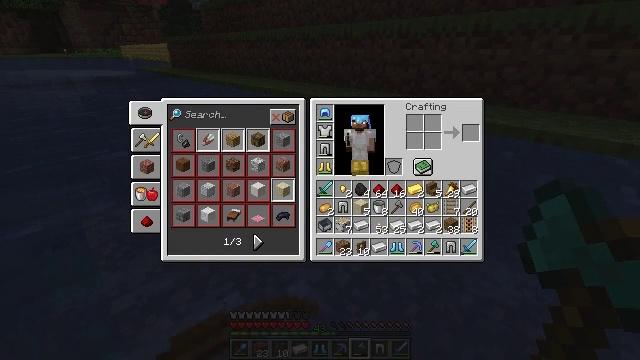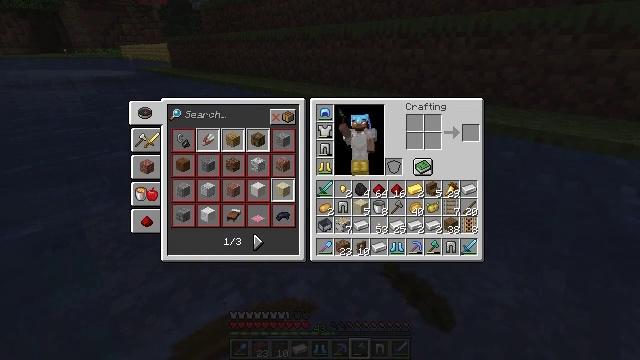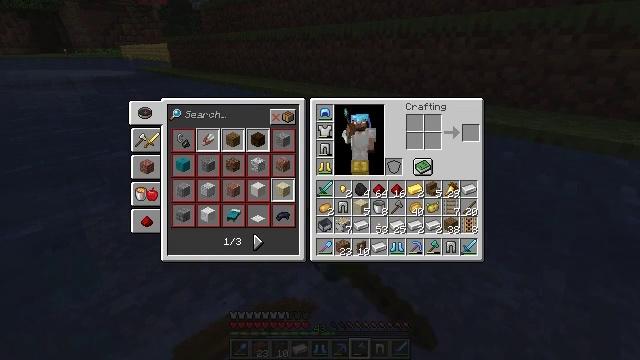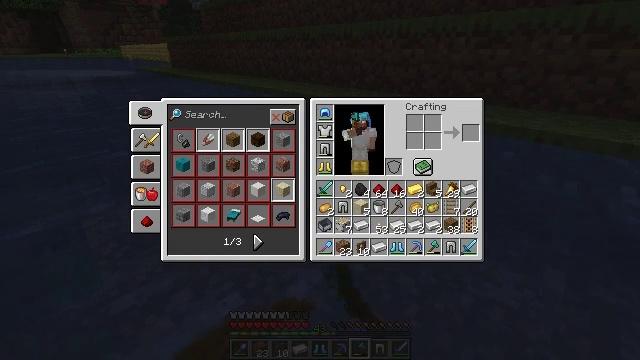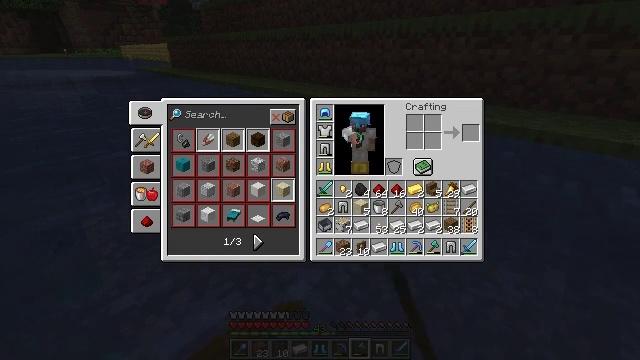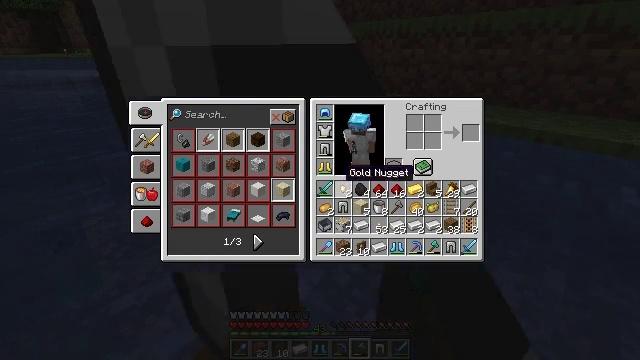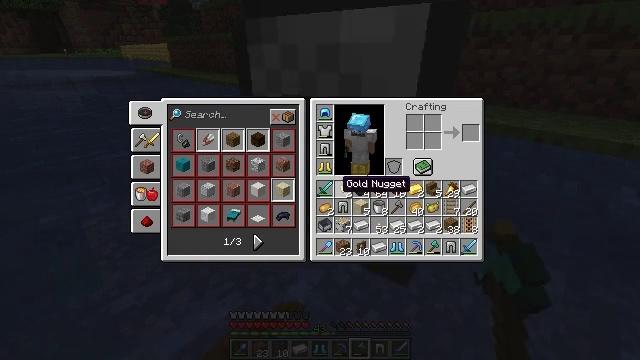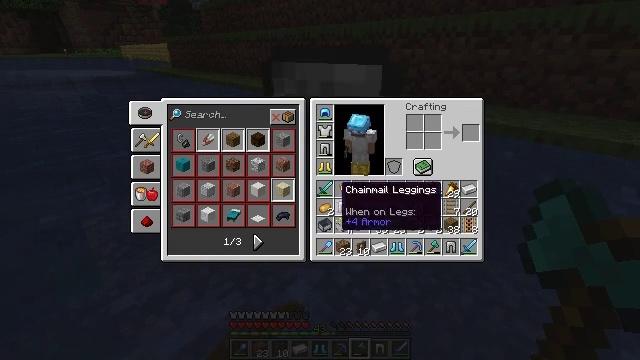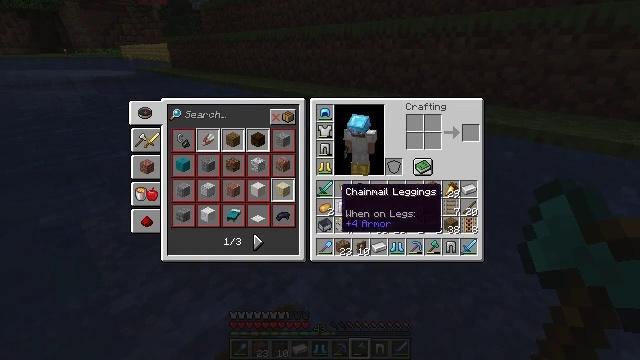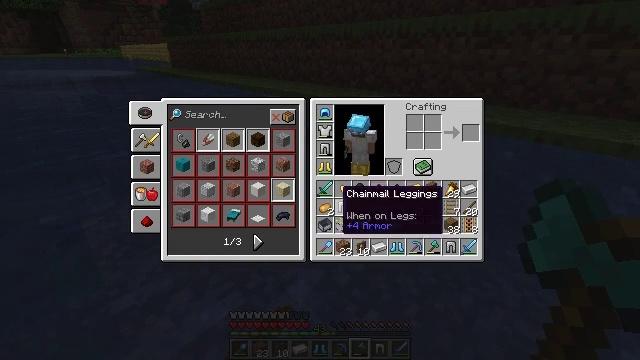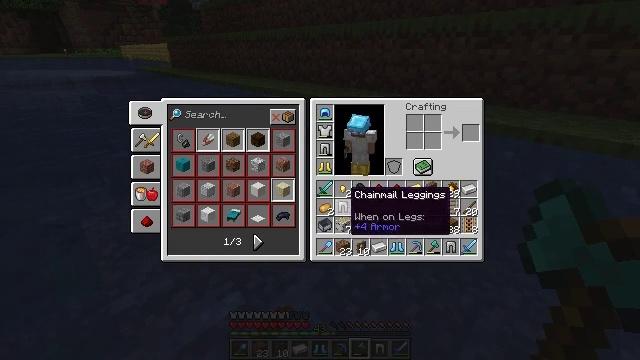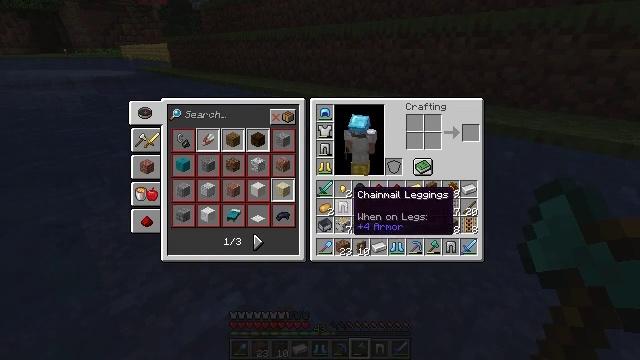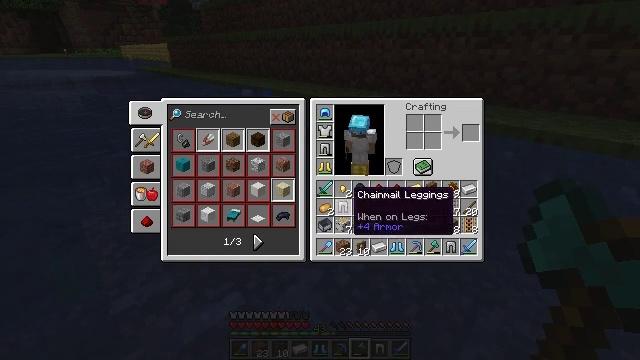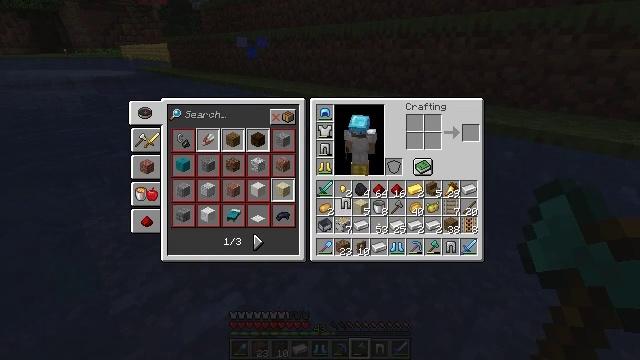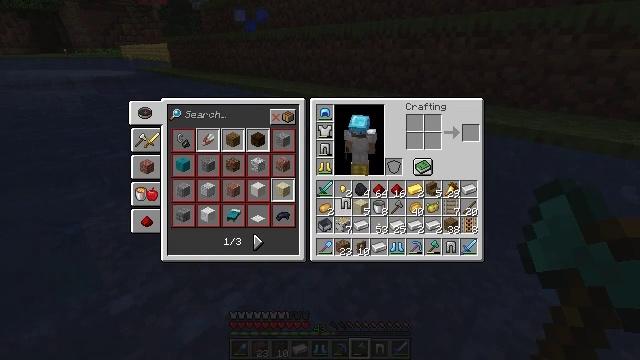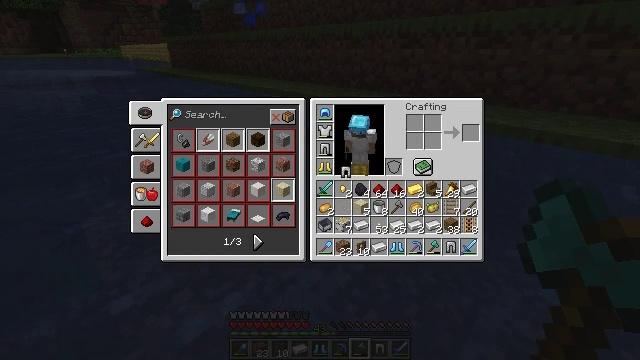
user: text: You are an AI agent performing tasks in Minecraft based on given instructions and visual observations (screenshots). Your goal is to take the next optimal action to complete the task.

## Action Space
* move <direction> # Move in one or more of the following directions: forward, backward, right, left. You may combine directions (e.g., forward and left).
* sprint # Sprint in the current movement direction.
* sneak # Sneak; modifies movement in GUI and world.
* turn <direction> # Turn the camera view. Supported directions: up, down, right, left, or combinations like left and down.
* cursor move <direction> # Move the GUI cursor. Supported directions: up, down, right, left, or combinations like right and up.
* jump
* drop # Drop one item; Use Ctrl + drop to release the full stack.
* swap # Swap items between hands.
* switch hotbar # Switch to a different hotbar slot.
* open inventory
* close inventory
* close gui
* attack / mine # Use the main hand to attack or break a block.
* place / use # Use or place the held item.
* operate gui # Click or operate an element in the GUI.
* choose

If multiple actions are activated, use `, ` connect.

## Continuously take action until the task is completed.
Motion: motion action
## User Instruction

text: Drop chainmail leggings.
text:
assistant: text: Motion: cursor move down
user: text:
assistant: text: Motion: cursor move down
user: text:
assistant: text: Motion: cursor move down
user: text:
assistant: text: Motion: cursor move down
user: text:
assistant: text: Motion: cursor move down
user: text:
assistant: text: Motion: cursor move down
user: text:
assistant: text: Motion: no_op
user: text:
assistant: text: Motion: no_op
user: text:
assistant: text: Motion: no_op
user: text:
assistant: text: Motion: cursor move right
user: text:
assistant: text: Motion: no_op
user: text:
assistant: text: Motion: no_op
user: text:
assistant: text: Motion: operate gui
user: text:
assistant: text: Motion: operate gui
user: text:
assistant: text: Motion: cursor move up, operate gui
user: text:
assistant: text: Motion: cursor move up
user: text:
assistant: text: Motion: cursor move up
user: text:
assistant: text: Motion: no_op
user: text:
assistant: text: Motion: operate gui
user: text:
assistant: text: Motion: operate gui
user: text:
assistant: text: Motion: operate gui
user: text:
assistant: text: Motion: cursor move down
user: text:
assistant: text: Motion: cursor move down
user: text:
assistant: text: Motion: cursor move down
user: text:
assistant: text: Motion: cursor move down
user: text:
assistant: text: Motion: cursor move down
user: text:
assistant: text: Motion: no_op